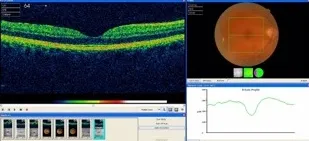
Fig. 3Right eye OCT - normal aspect.
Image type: ophthalmic_imaging (oct)